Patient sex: M
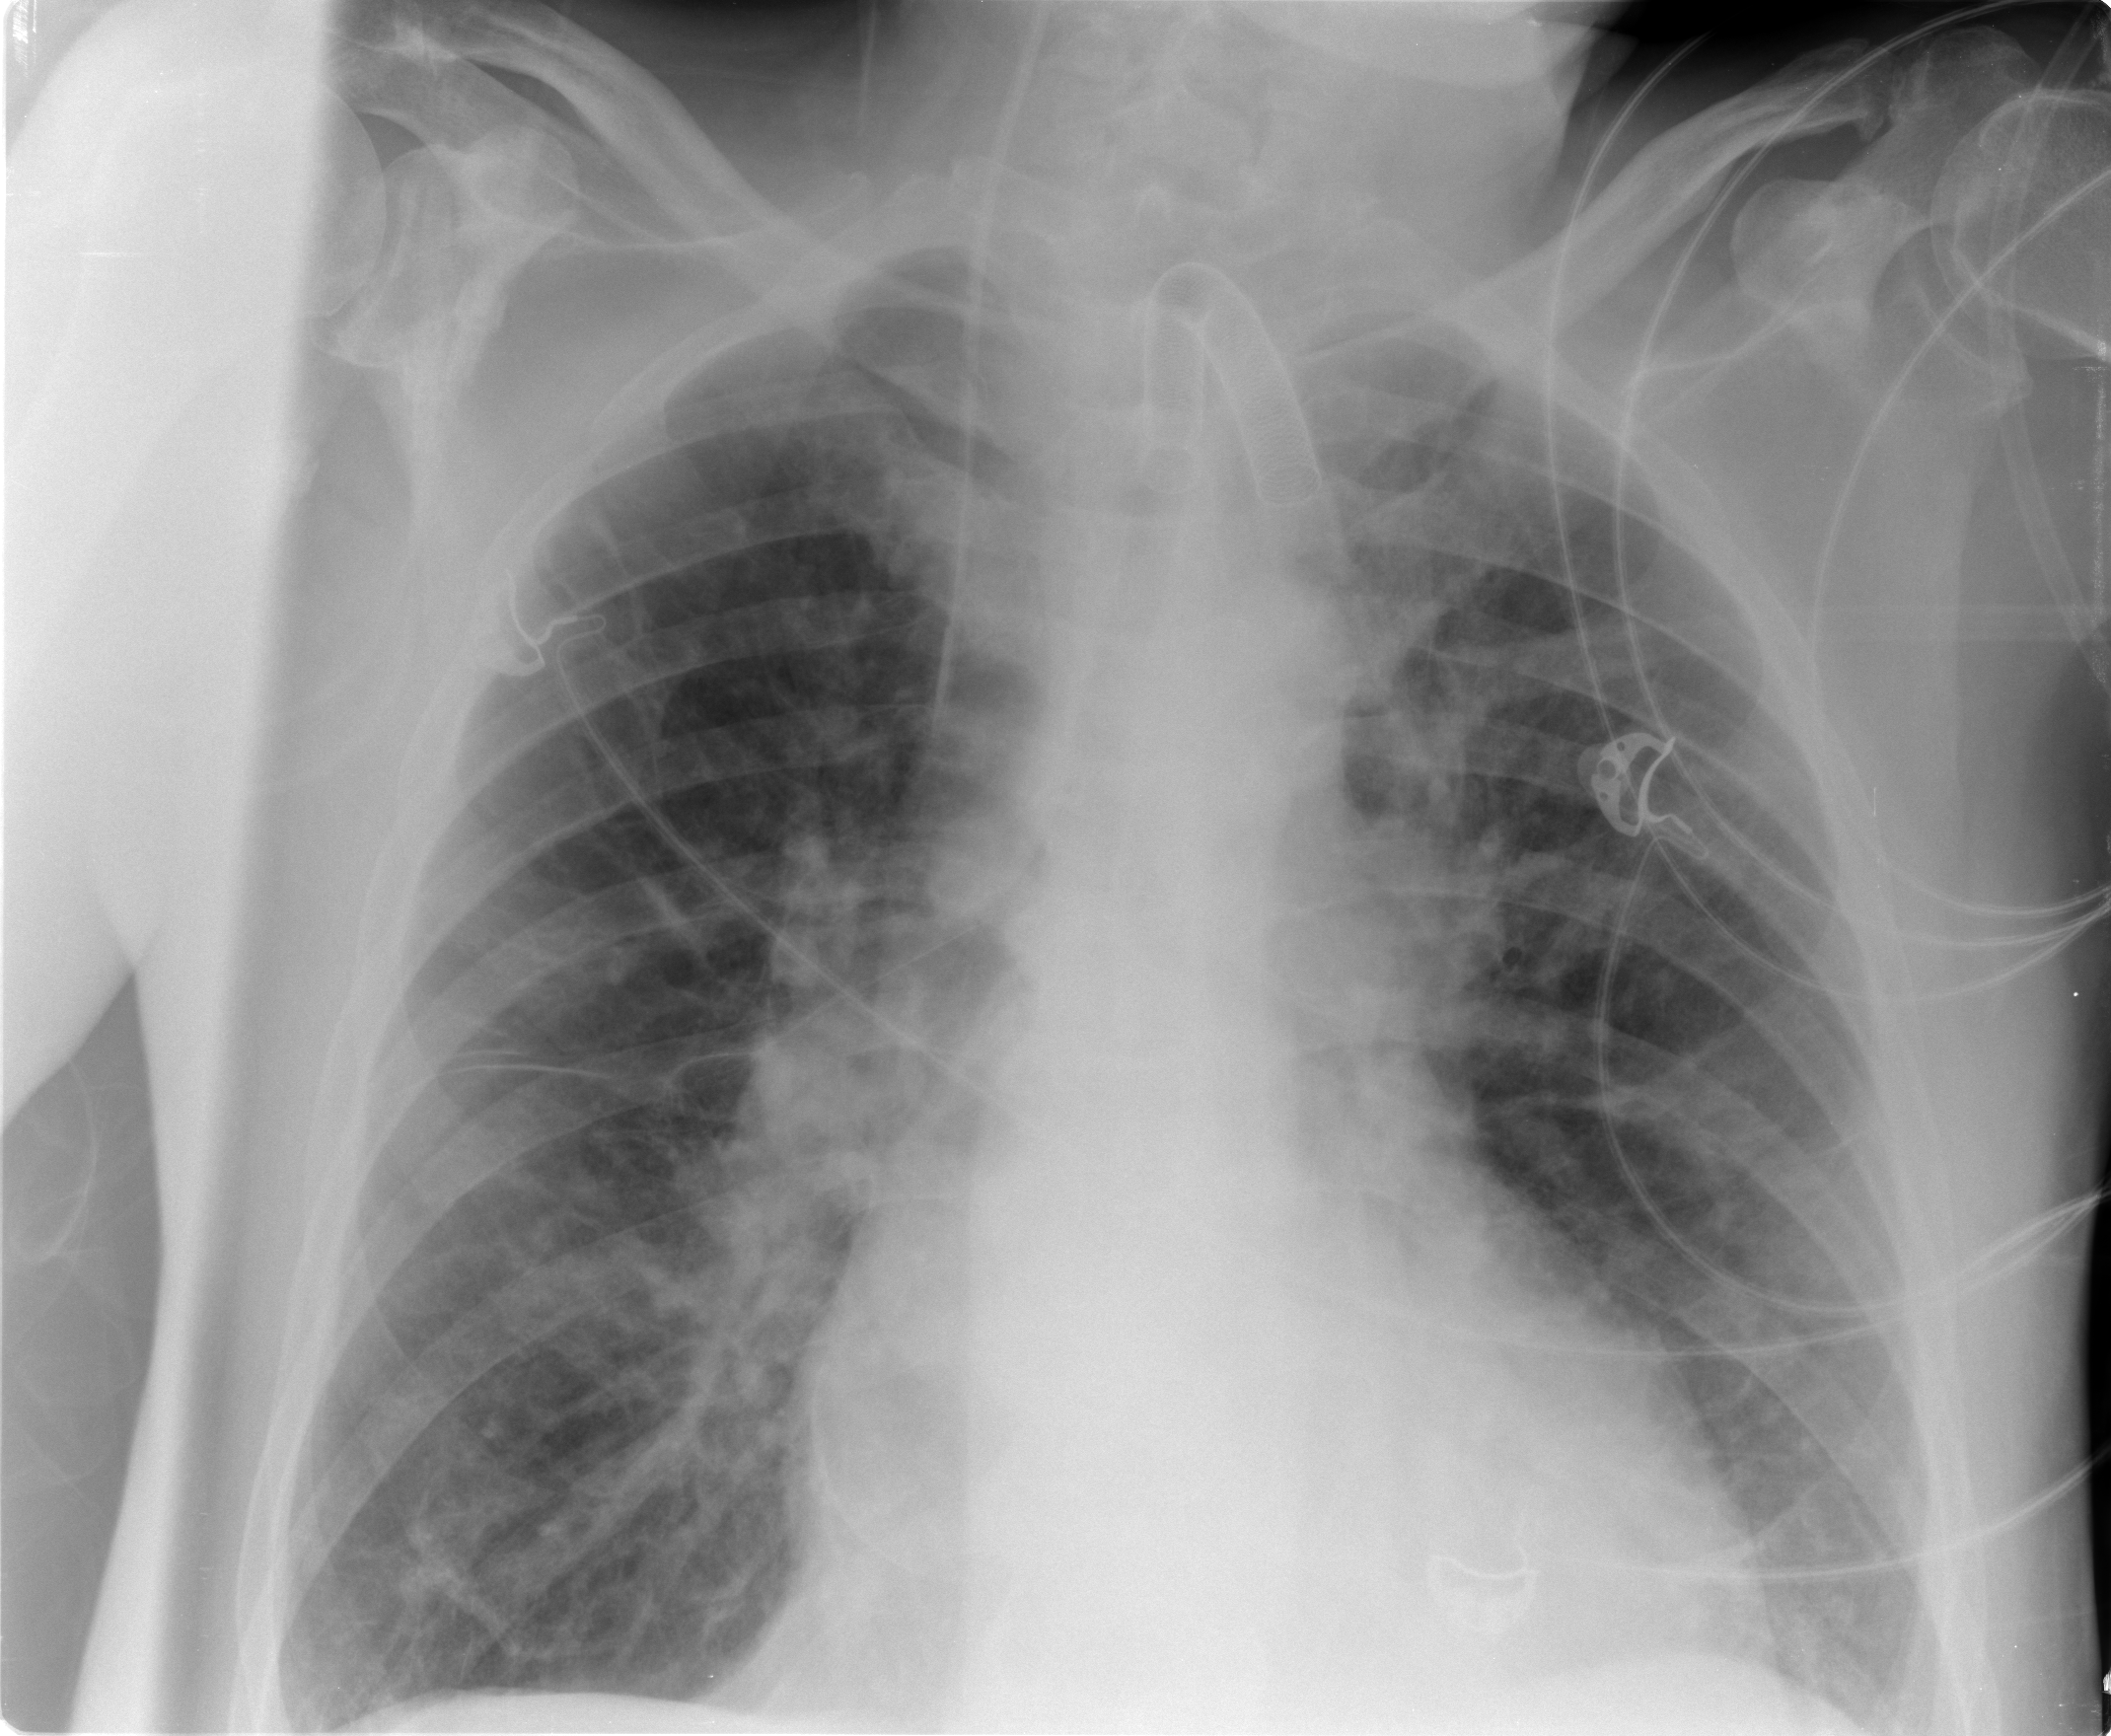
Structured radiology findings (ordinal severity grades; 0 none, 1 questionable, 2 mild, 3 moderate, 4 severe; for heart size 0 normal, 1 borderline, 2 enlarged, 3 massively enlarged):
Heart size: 0
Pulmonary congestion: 2
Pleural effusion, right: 0
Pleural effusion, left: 0
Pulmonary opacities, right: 1
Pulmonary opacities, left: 0
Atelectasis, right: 2
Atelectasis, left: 1